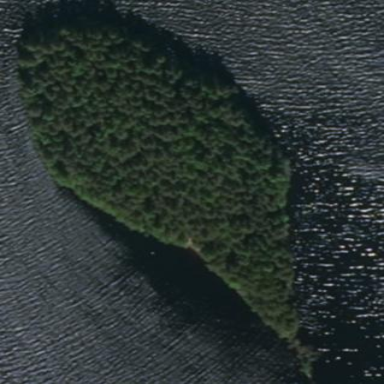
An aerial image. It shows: Islet.